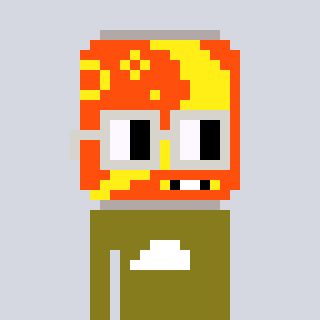
a pixel art character with square light gray glasses, a pop-shaped head and a gunk-colored body on a cool background